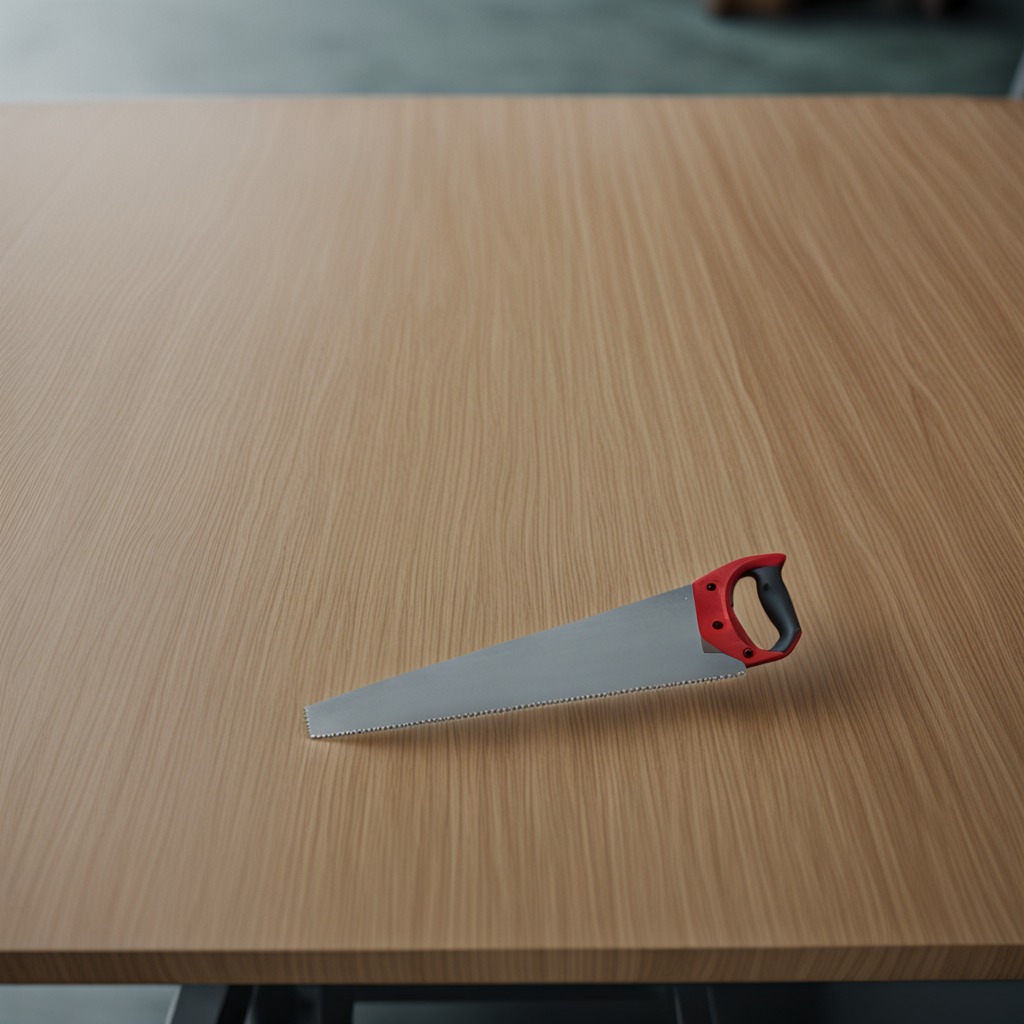
A metal saw lies on the workbench.